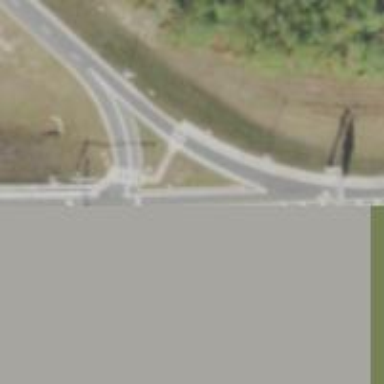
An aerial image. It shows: Marked crossing on footway.